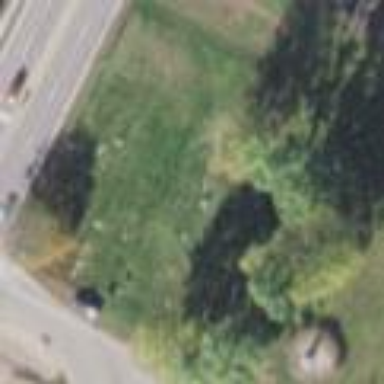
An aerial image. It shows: Cemetery.